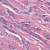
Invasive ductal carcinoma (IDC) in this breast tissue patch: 1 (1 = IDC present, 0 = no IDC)